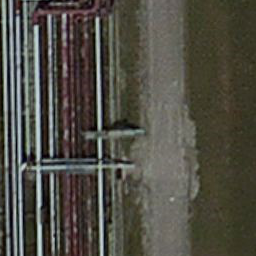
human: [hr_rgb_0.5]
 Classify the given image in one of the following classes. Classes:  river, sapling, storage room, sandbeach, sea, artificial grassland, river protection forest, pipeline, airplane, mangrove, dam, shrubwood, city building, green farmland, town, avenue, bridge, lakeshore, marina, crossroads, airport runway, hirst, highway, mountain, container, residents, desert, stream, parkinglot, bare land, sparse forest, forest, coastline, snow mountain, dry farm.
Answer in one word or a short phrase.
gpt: pipeline